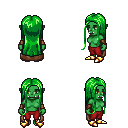
a pixel art fantasy rpg character, female body template, orc, green skin, brown cape, red pants, green extra-long hairstyle, leather bracers, gold boots, four views (front, back, left, right), 2x2 character sprite sheet, small pixel art, hard edges, no anti-aliasing